高三 · 度量几何学
16. 如图, 从圆 $\mathrm{O}$ 外一点 $\mathrm{P}$ 引圆 $\mathrm{O}$ 的切线 $\mathrm{PA}$ 和割线 $\mathrm{PBC}$, 已知 $\mathrm{PA}=2 \sqrt{2}, \mathrm{PC}=4$, 圆心 $\mathrm{O}$ 到 $\mathrm{BC}$的距离为 $\sqrt{3}$, 则圆 $\mathrm{O}$ 的半径为

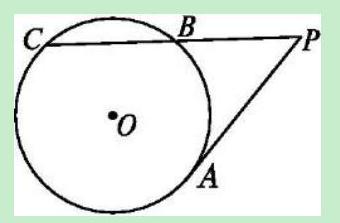
答案: 4
解析: : 解答: 如图, 取 $\mathrm{BC}$ 的中点 $\mathrm{D}$, 连接 $\mathrm{OD}$ 和 $\mathrm{OB}$,

则 $\mathrm{OD} \perp \mathrm{BC}$.已知 $\mathrm{OD}=\sqrt{3}$,

则 $\mathrm{BC}=2 \mathrm{BD}$

$=2 \sqrt{\mathrm{OB}^{2}-\mathrm{OD}^{2}}=2 \sqrt{\mathrm{OB}^{2}-3}$

由于 $P A$ 是圆 $O$ 的切线,

所以 $\mathrm{PA}^{2}=\mathrm{PB} \cdot \mathrm{PC}$.

又 $\mathrm{PA}=2 \sqrt{2}, \mathrm{PC}=4$, 所以 $\mathrm{PB}=\frac{\mathrm{PA}^{2}}{\mathrm{PC}}=2$.

则 $\mathrm{BC}=\mathrm{PC}-\mathrm{PB}=2$.

所以 $2 \sqrt{\mathrm{OB}^{2}-3}=2$, 解得 $\mathrm{OB}=2$,

即圆 $\mathrm{O}$ 的半径为 2 .
分析: 本题主要考查了与圆有关的比例线段, 解决问题的关键是根据与圆有关的比例线段满足的有关性质分析计算即可